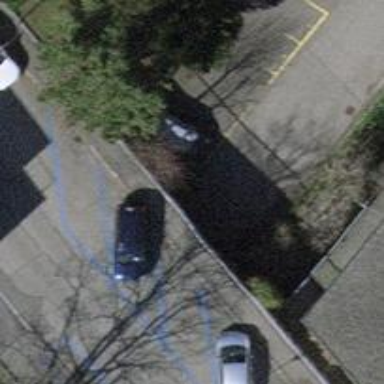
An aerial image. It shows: Retaining wall.